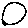
Label: circle